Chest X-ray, PA view. Patient: 19 years old, sex M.
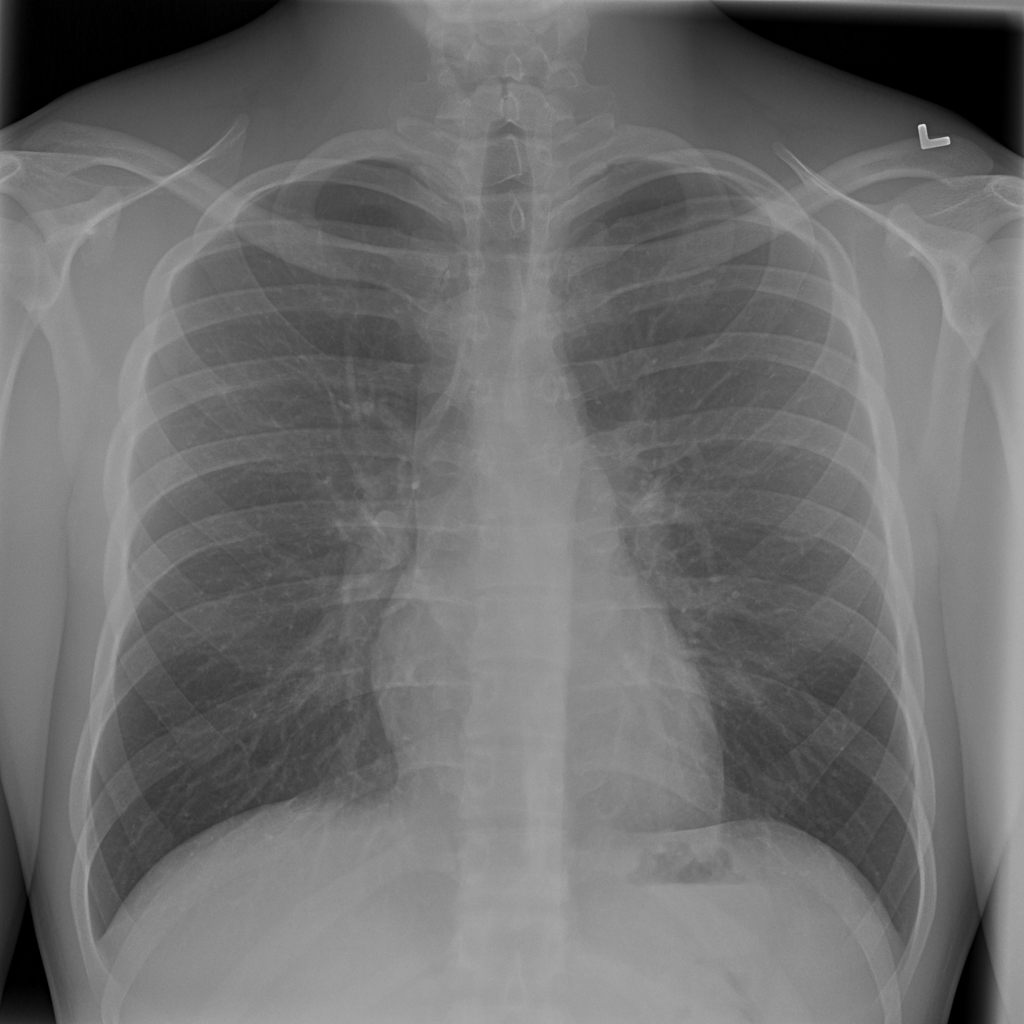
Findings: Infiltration